Field crop: tomato
Growth stage: 2
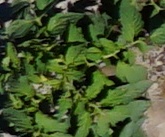
Species: tomato